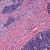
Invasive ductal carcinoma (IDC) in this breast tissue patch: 0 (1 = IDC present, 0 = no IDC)